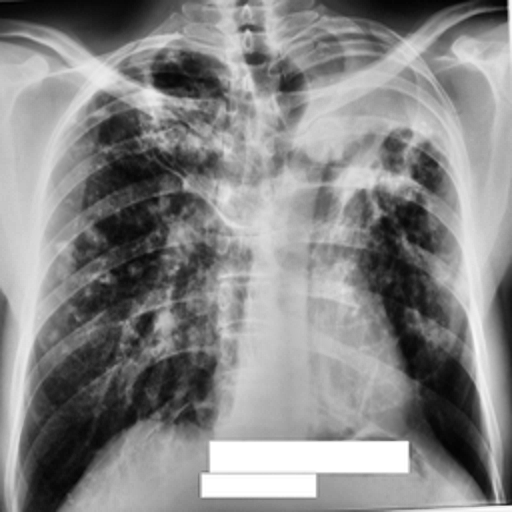
Finding: TUBERCULOSIS